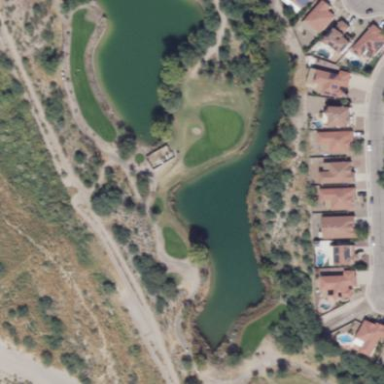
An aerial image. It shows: Natural pond serving as water hazard on golf course.